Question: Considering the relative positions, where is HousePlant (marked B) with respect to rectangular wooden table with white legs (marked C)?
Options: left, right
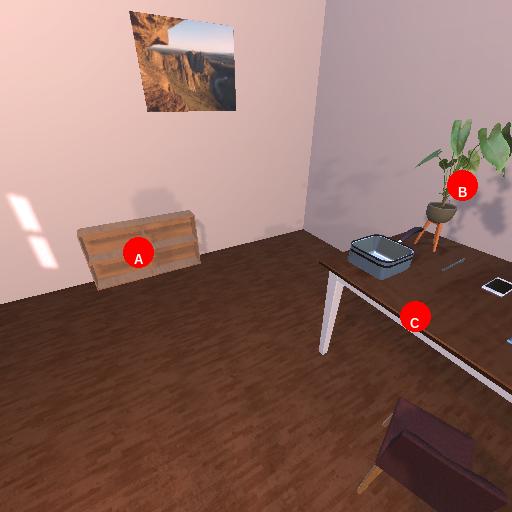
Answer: left